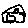
Label: house